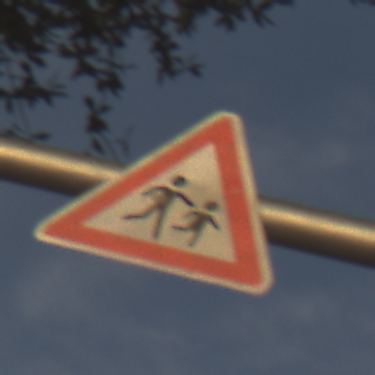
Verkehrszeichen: KinderLinks
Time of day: SunriseSunset
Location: Outdoor (Nature)
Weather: PartlyCloudy
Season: NotSpecified
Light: Natural